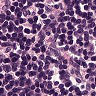
Metastatic tissue present: no